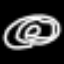
Label: donut